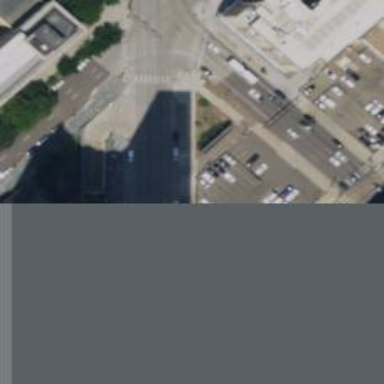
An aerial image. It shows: Car rental facility.